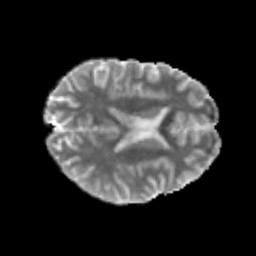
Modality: MD
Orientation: axial
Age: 22
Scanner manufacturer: philips
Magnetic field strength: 3 T
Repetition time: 8.584 s
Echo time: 0.1268 s